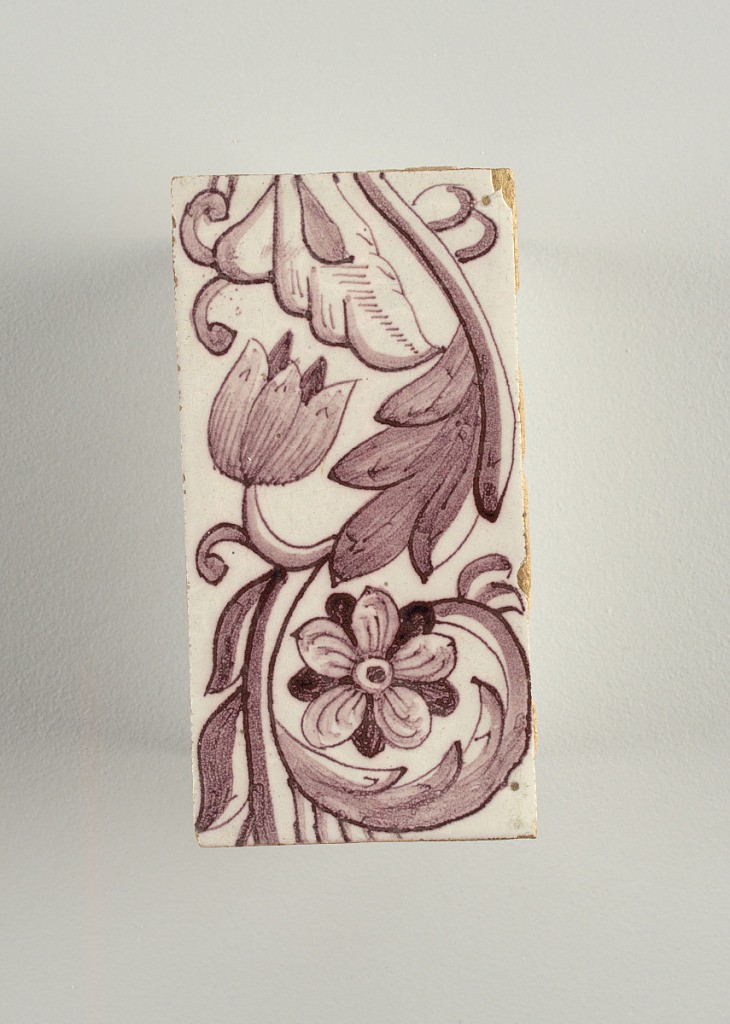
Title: Tile
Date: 18th century
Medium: Tin-enamelled earthenware
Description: Vertical rectangles. Each tile with identical pattern of two flowers and leaves on continuous scrolling stem. One flower faces the observer and the other is in profile. Manganese violet on white ground.